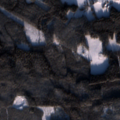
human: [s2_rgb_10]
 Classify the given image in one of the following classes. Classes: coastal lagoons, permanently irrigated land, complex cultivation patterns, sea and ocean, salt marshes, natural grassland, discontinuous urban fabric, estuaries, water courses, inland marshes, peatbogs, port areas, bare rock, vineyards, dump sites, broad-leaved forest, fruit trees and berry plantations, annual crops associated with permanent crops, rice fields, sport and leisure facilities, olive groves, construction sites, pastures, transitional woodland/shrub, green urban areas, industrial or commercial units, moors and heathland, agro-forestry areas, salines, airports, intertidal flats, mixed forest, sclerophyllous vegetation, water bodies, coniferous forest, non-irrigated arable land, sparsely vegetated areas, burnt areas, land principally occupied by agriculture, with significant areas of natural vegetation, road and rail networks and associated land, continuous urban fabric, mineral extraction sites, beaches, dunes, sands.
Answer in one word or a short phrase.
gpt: land principally occupied by agriculture, with significant areas of natural vegetation, coniferous forest, mixed forest, water bodies